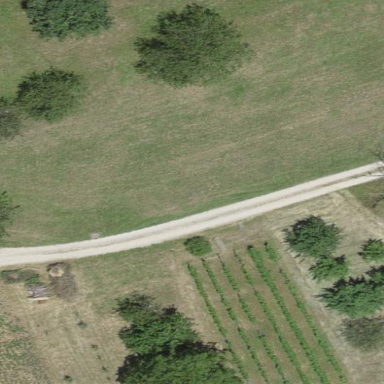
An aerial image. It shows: Beautiful vineyard in the countryside.